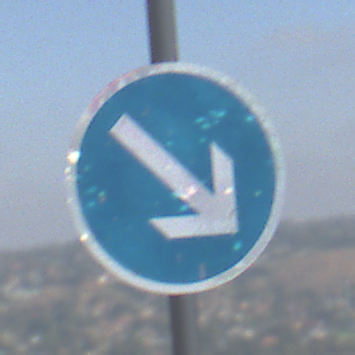
Verkehrszeichen: VorgeschriebeneVorbeifahrtRechts
Umgebung: Outdoor, Nature
Tageszeit: Midday
Wetter: PartlyCloudy
Licht: Natural
Jahreszeit: NotSpecified
Kontrast: HighContrast